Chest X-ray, PA view. Patient: 63 years old, sex M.
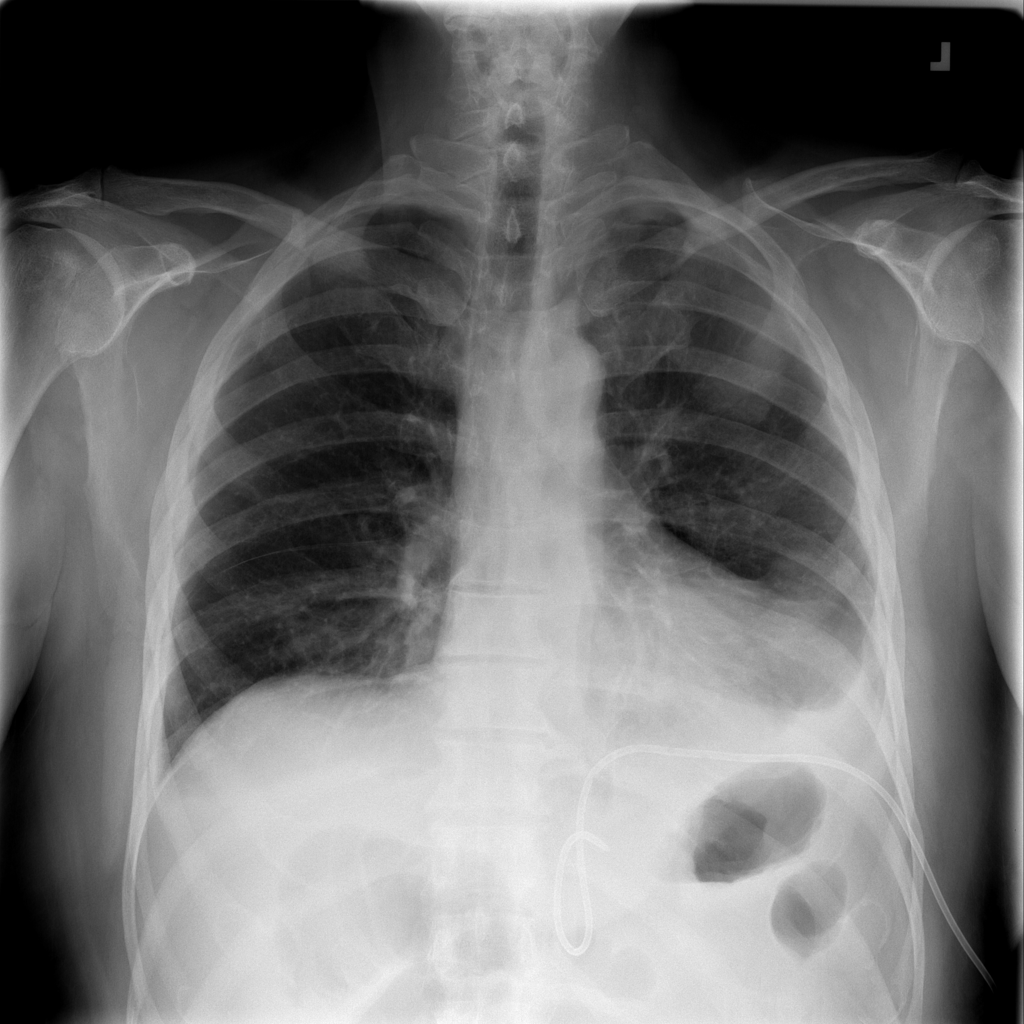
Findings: Atelectasis, Consolidation, Effusion, Pleural_Thickening